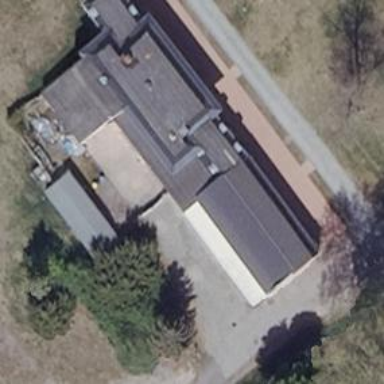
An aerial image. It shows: Historically significant manor castle.